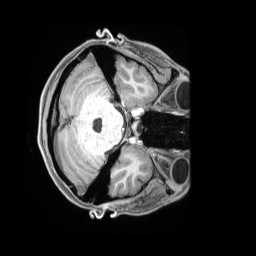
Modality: T1w
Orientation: axial
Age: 23
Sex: female
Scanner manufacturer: siemens
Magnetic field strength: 3 T
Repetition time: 2.4 s
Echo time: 0.00226 s